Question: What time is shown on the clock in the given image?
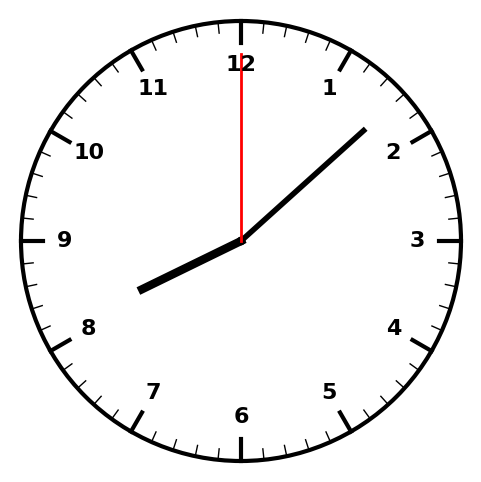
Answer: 08:08:00